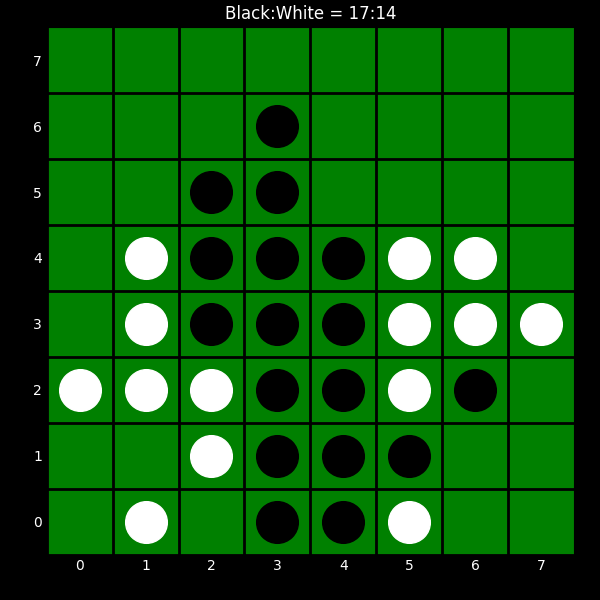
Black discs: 17
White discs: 14